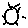
Label: sun